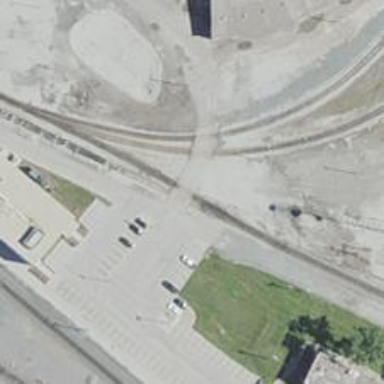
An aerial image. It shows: Rail spur service.